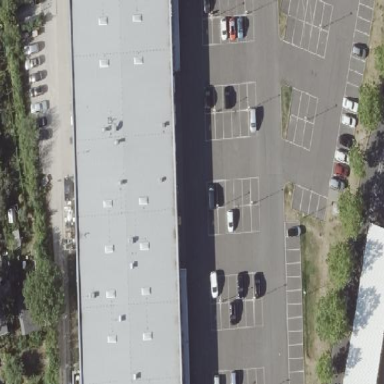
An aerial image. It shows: Parking area with surface.